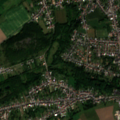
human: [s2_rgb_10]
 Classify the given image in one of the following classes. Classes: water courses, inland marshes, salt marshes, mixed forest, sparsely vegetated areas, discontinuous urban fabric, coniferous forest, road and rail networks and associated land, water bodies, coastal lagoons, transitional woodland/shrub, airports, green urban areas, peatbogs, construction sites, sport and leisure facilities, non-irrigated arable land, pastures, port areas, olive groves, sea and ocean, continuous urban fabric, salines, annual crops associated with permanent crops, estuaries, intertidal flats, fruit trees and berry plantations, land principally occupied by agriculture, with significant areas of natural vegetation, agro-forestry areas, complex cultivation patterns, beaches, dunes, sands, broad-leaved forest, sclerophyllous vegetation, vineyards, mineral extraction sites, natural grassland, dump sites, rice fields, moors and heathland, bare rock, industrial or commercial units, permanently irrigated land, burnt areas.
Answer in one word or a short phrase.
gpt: discontinuous urban fabric, complex cultivation patterns, moors and heathland